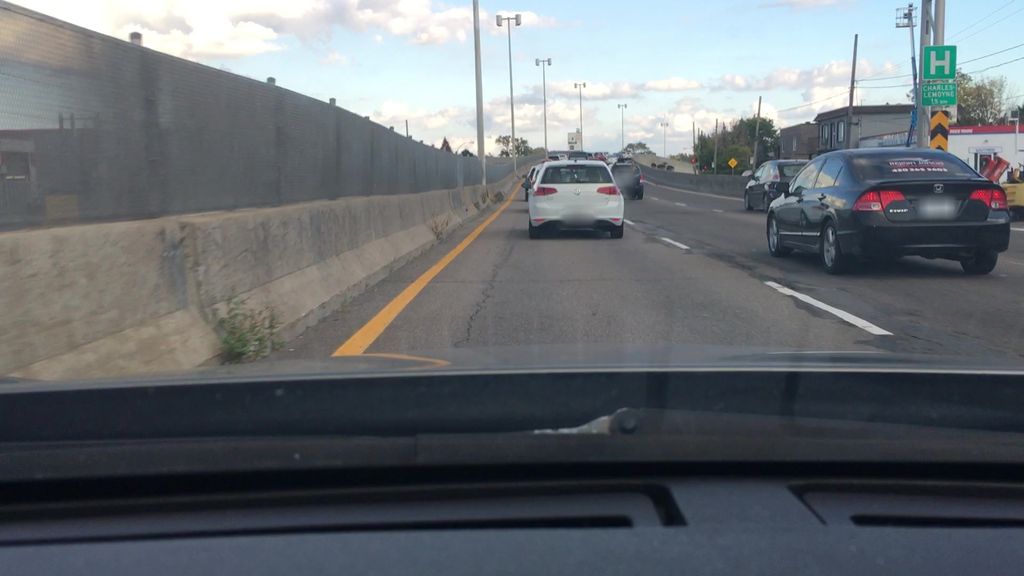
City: montreal